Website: ulta-beauty
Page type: account-selection
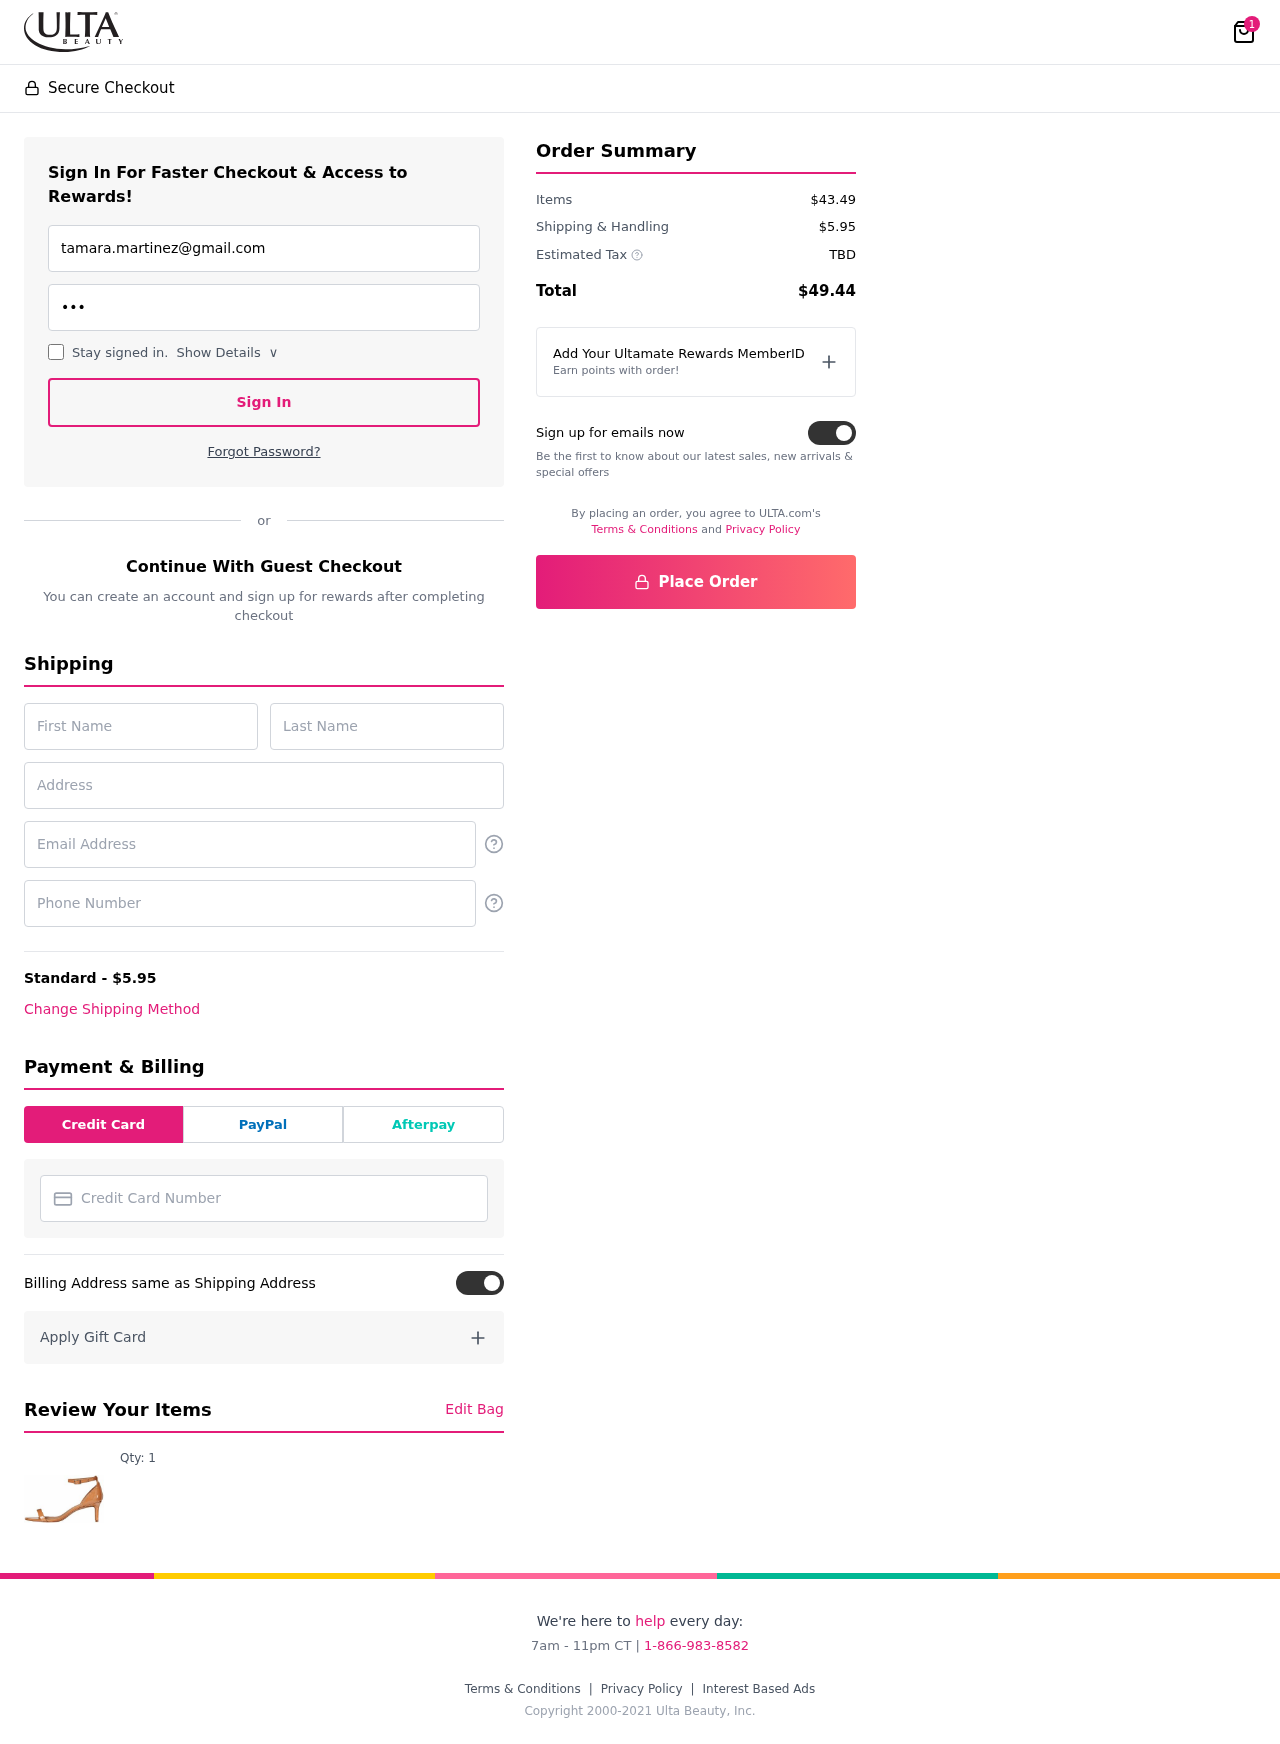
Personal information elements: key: PII_CARD_NUMBER
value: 3412 7862 6884 464
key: PII_EMAIL
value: tamara.martinez@gmail.com
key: PII_EMAIL2
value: tamara.martinez@gmail.com
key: PII_FIRSTNAME
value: Tamara
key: PII_LASTNAME
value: Martinez
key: PII_PHONE
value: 3238571694
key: PII_STREET
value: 026 Lauren Ridge Suite 682
Product elements: key: PRODUCT1_QUANTITY
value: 1
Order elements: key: ORDER_NUM_ITEMS
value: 1
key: ORDER_SHIPPING_COST
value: $5.95
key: ORDER_SUBTOTAL
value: $43.49
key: ORDER_TAX
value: TBD
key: ORDER_TOTAL
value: $49.44